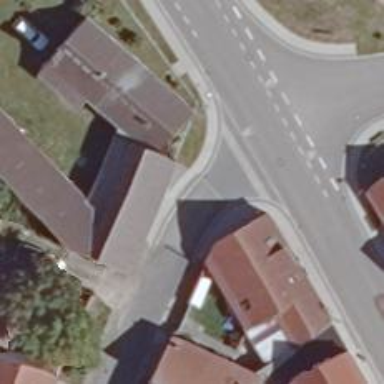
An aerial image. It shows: Residential road.